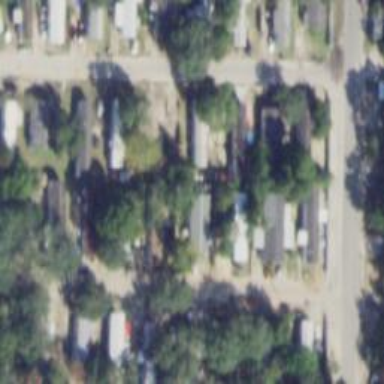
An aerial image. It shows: Residential area known as trailer park.